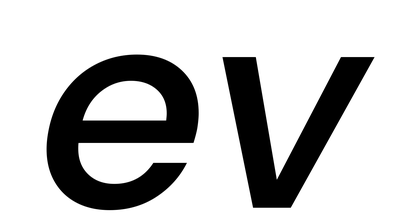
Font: Poppins-MediumItalic